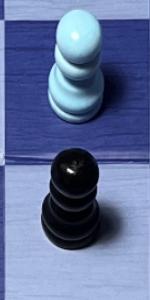
Label: Pawn_Black